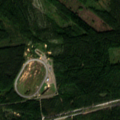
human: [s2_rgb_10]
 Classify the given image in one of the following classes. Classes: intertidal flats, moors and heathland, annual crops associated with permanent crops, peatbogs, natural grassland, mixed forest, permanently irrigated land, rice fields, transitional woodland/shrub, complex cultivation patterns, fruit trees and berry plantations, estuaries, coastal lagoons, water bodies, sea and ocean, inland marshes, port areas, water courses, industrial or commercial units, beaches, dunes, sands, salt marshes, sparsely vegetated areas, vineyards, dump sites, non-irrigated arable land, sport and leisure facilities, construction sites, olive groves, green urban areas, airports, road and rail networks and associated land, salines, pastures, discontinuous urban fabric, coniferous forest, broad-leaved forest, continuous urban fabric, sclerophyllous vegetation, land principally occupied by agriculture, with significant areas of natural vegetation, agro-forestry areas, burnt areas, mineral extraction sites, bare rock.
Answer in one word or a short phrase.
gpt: coniferous forest, mixed forest, transitional woodland/shrub